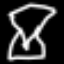
Label: hourglass